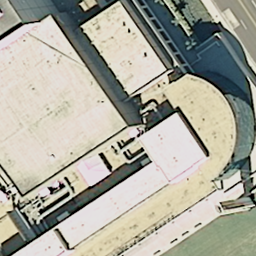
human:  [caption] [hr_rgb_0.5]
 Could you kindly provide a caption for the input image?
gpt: Some buildings with white roofs .

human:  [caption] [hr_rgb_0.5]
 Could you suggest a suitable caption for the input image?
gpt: There are some buildings with white roofs .

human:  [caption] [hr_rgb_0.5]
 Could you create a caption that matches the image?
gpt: Some buildings with white roofs .

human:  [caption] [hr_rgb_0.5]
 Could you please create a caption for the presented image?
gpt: Some buildings with white roofs .

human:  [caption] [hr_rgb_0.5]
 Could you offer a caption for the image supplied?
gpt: Some buildings with white roofs .